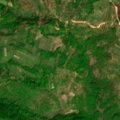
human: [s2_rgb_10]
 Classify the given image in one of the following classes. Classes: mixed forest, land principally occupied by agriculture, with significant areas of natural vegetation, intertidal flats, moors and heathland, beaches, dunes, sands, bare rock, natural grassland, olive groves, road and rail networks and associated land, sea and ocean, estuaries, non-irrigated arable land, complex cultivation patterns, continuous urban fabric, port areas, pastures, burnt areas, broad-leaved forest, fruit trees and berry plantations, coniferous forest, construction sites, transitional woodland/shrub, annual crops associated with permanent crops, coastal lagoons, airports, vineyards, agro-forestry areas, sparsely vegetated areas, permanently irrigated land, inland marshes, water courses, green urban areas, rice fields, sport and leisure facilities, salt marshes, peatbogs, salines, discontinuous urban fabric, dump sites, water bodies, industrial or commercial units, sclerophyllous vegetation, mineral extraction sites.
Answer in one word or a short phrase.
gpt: complex cultivation patterns, land principally occupied by agriculture, with significant areas of natural vegetation, broad-leaved forest, transitional woodland/shrub